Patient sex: F
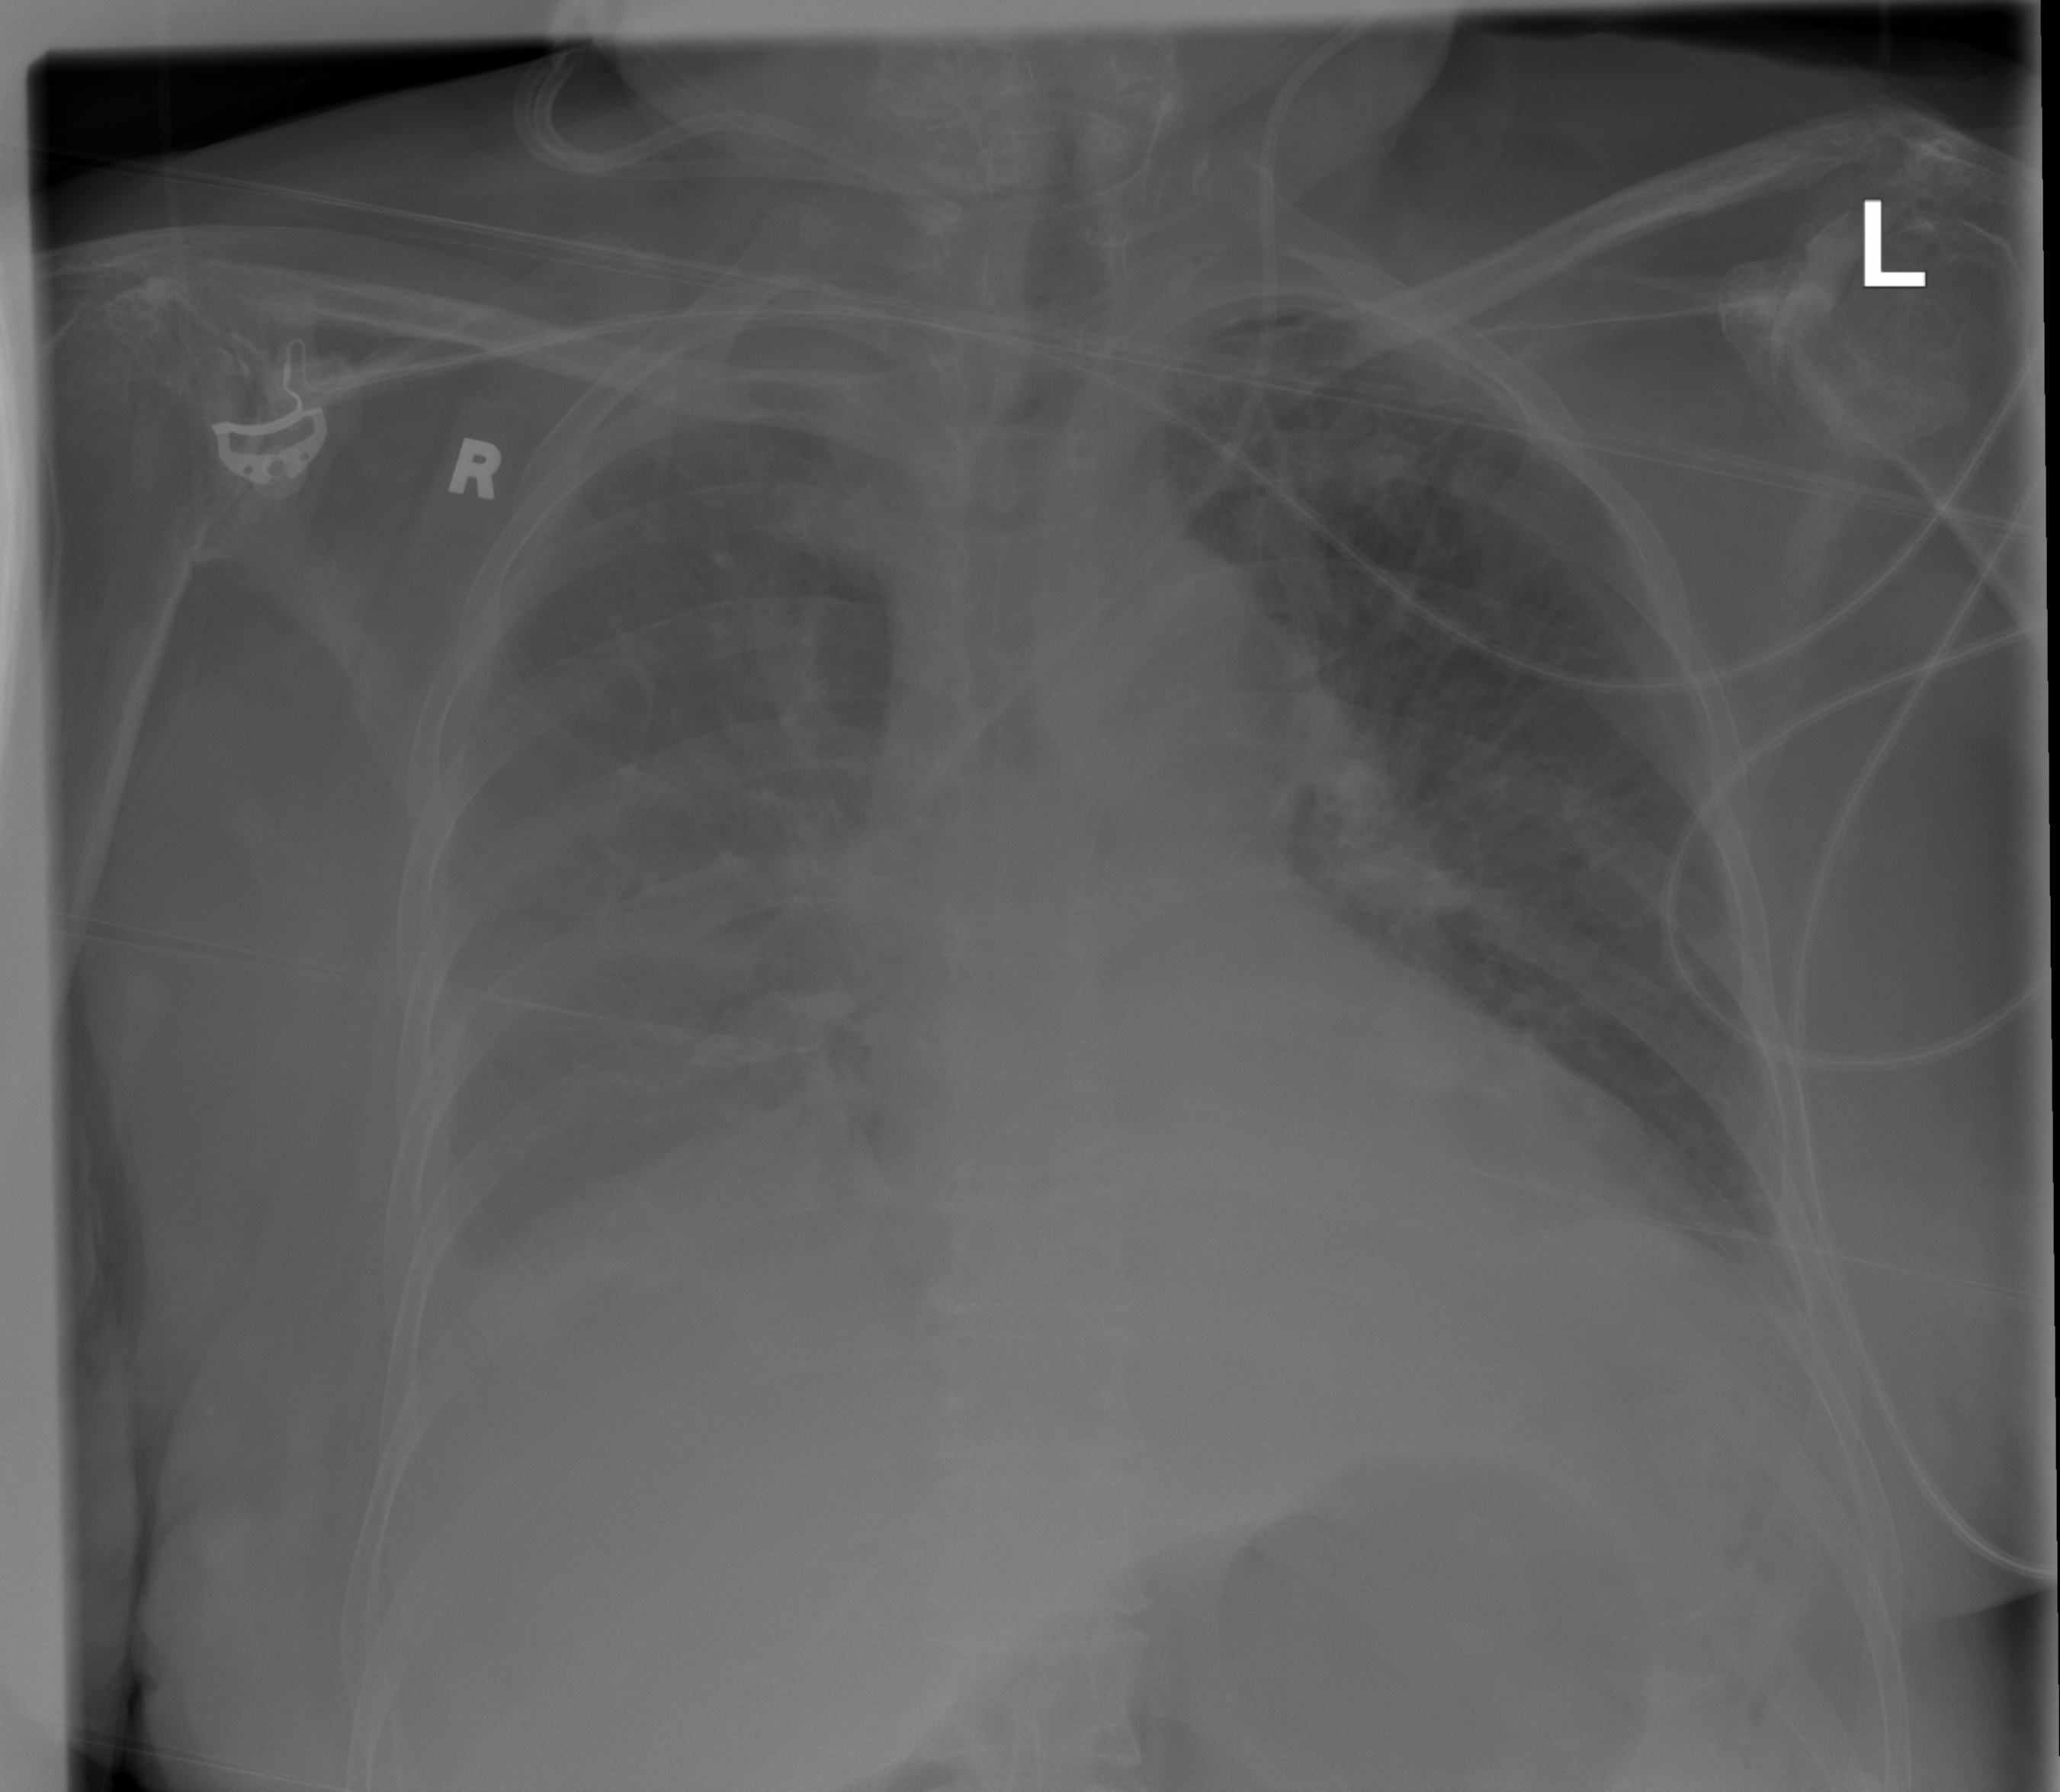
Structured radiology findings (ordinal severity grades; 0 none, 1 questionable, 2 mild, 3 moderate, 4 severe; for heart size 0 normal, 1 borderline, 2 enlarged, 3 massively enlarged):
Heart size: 1
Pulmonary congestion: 2
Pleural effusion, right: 3
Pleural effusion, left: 1
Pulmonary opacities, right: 0
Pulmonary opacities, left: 2
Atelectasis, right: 2
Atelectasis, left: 0